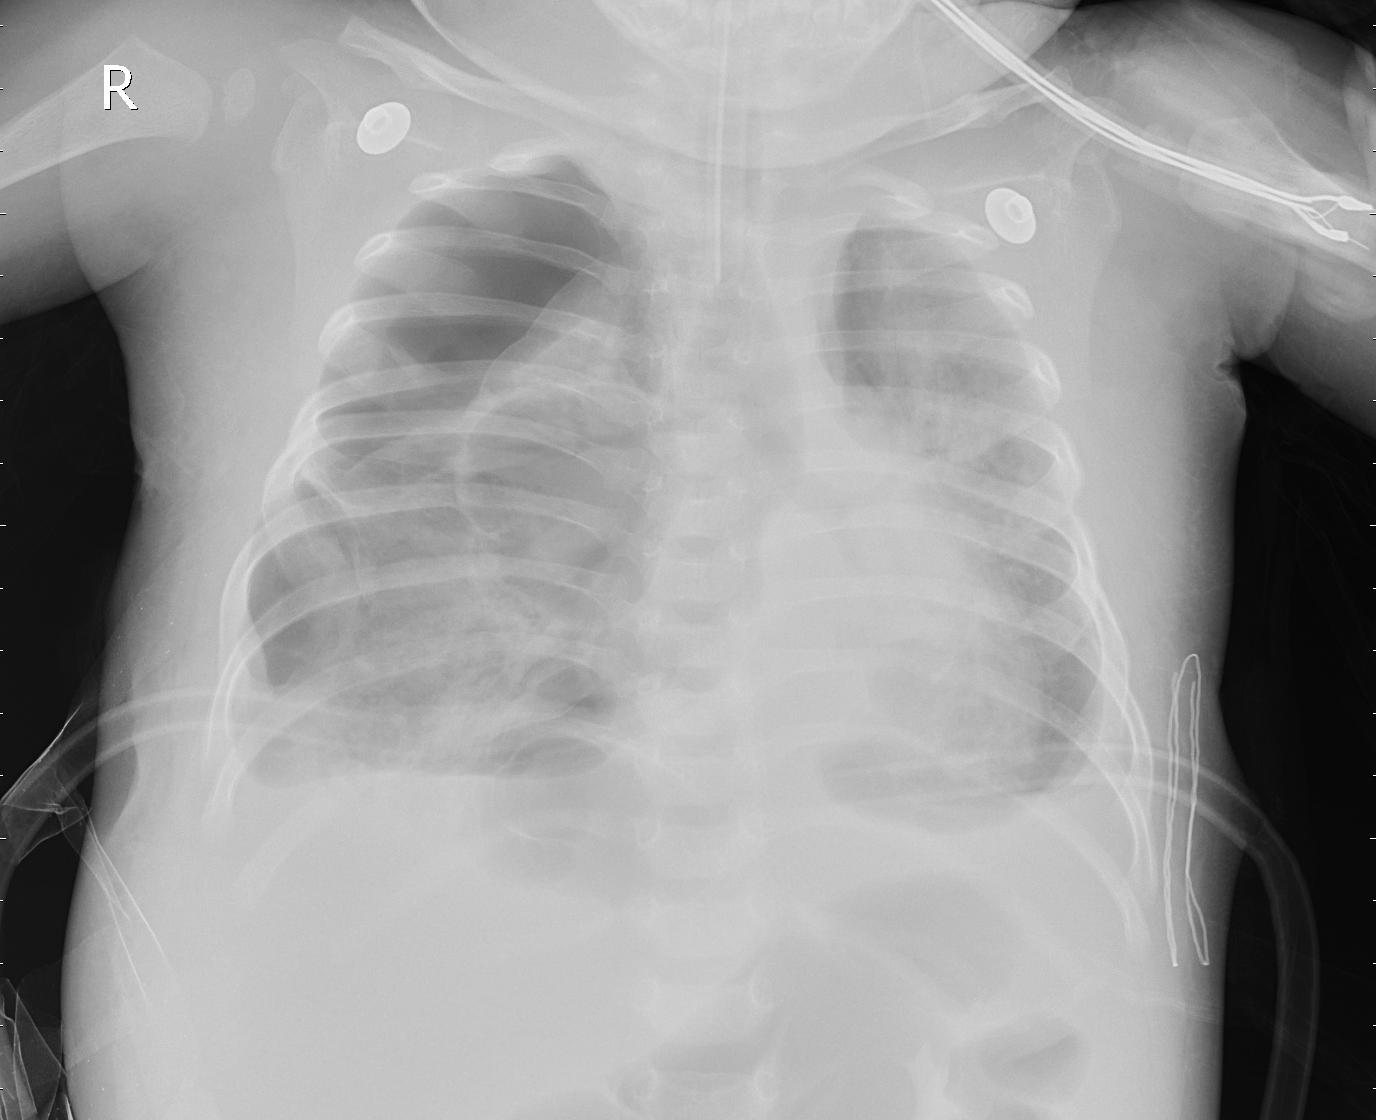
Diagnosis: PNEUMONIA